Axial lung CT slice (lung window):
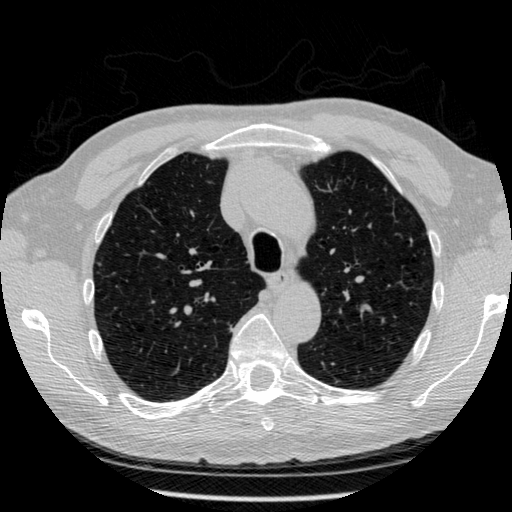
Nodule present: no